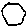
Label: hexagon